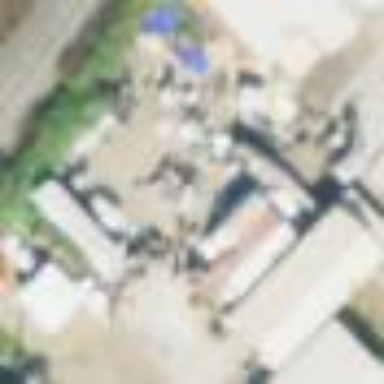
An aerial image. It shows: Industrial area designated as scrap yard.